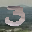
Label: 3